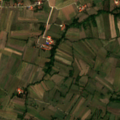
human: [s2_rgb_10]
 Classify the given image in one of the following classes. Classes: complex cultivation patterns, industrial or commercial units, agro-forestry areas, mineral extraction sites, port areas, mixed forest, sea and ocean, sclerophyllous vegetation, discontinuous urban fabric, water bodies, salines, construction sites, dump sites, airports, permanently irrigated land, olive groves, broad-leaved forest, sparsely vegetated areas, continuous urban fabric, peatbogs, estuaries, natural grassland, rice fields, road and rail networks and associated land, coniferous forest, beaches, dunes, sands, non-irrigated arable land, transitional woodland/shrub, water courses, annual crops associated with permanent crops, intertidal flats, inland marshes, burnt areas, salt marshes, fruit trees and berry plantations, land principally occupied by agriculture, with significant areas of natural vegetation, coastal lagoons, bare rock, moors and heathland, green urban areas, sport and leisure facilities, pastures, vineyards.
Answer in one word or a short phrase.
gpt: complex cultivation patterns, land principally occupied by agriculture, with significant areas of natural vegetation